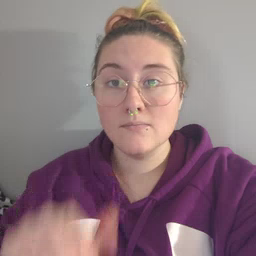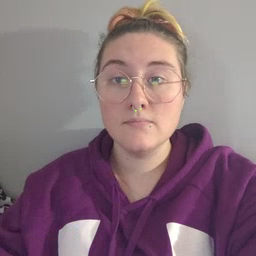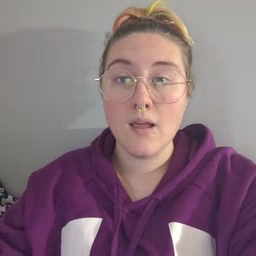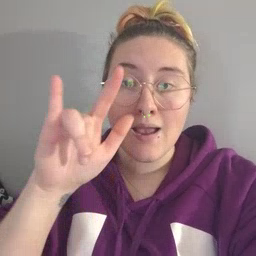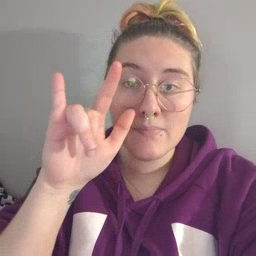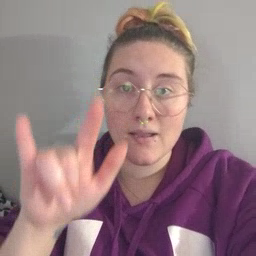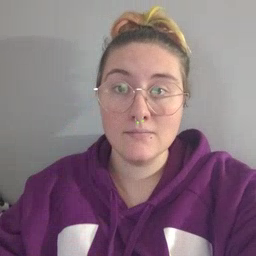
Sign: airplane